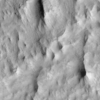
Label: not_dusty